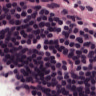
Metastatic tissue present: no